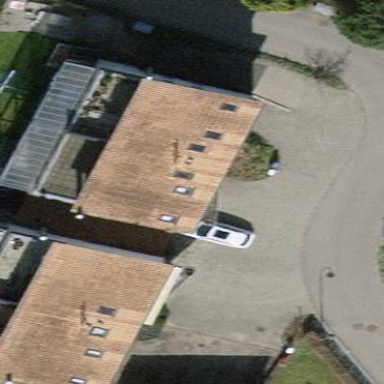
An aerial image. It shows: Red house with flat roof.